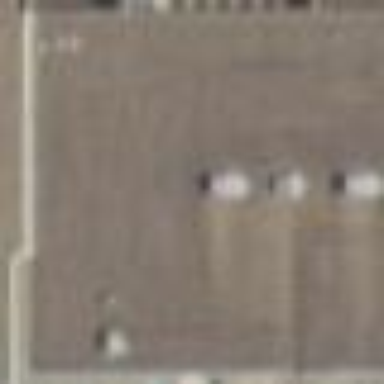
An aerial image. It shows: Retail building.